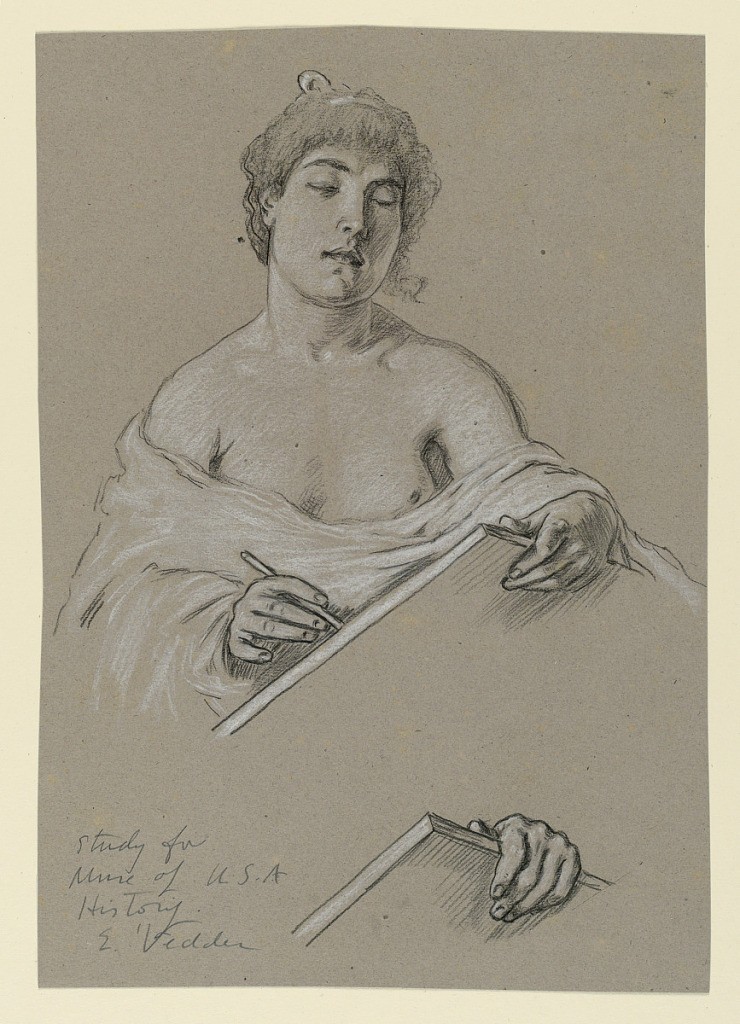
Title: Study for "Muse of History"
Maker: Elihu Vedder, American, 1836 – 1923
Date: ca. 1895
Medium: Pastel crayon on gray paper
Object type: Drawing
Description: Female figure, lightly draped, faces the viewer while writing on a large tablet. Below: detail of one hand grasping the tablet.